【题型】证明题　【知识点】平面几何　【难度】easy
如图, 在四边形 $ABCD$ 中, $AB // DC$, $\angle B = \angle ADC$, 点 $E, F$ 分别在边 $AB, BC$ 上, 且 $\angle ADE = \angle CDF$。

(1) 证明：$CF: CB = AE: AB$；

(2) 连接 $AC, EF$, 如果 $EF // AC$, 求证：四边形 $ABCD$ 是菱形。
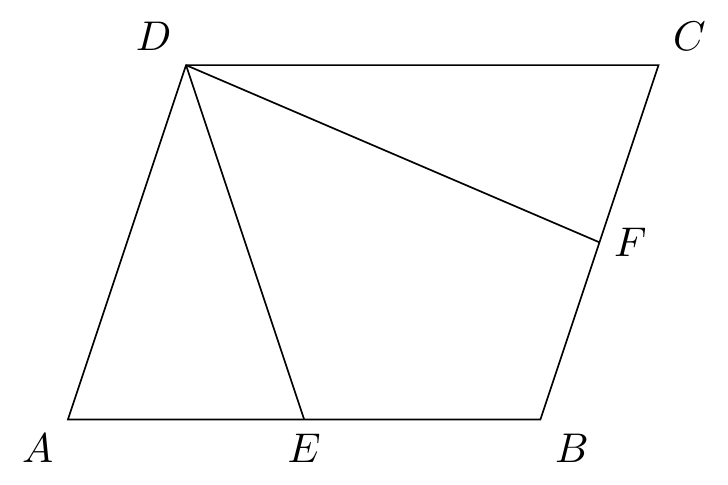
【解答】
证明：
(1) 连接 $AC$,

$\because AB // DC$,

$\therefore \angle BAC = \angle DCA$,

$\because \angle B = \angle ADC$,

$\therefore \triangle ABC \sim \triangle CDA$,

$\therefore \frac{AB}{DC} = \frac{BC}{AD}$,

$\therefore \frac{AB}{BC} = \frac{DC}{AD}$,

$\because AB // DC$,

$\therefore \angle B + \angle BCD = 180^\circ$, $\angle BAD + \angle ADC = 180^\circ$,

$\because \angle B = \angle ADC$,

$\therefore \angle BAD = \angle BCD$,

$\because \angle ADE = \angle CDF$,

$\therefore \triangle CDF \sim \triangle ADE$,

$\therefore \frac{CD}{AD} = \frac{CF}{AE}$,

$\therefore \frac{AB}{BC} = \frac{CF}{AE}$,

$\therefore CF: CB = AE: AB$；

(2) 证明：如图

$\because EF // AC$,

$\therefore \frac{AE}{AB} = \frac{CF}{BC}$,

$\therefore \frac{CF}{AE} = \frac{BC}{AB}$,

由(1)知 $\frac{AB}{BC} = \frac{CF}{AE}$,

$\therefore \frac{BC}{AB} = \frac{AB}{BC}$,

$\therefore AB = BC$,

$\therefore \angle BAC = \angle BCA$,

$\because AB // DC$,

$\therefore \angle BAC = \angle DCA$,

$\therefore \angle BCA = \angle DCA$,

在 $\triangle ABC$ 与 $\triangle ADC$ 中,

$\begin{cases}
\angle B = \angle ADC \\
\angle BCA = \angle DCA \\
AC = AC
\end{cases}$

$\therefore \triangle ABC \sim \triangle ADC$ (AAS),

$\therefore AB = AD$, $BC = CD$,

$\therefore AB = BC = CD = AD$,

$\therefore$ 四边形 $ABCD$ 是菱形。
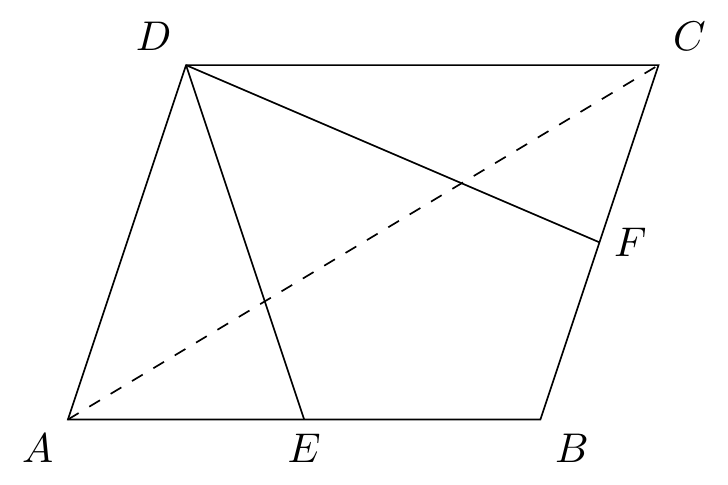
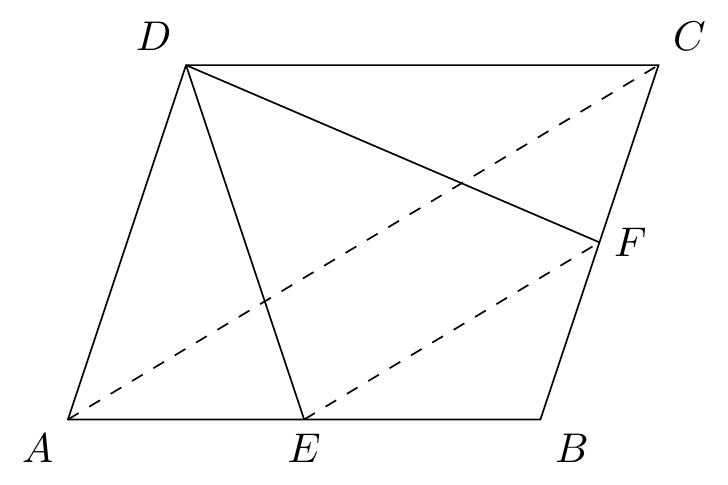